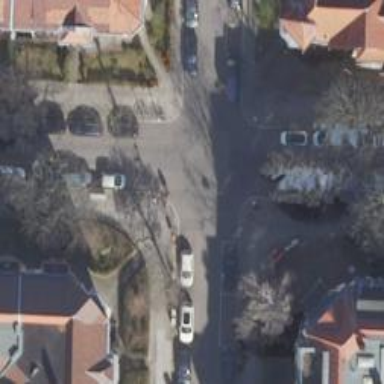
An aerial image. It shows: Unmarked crossing on asphalt footway.